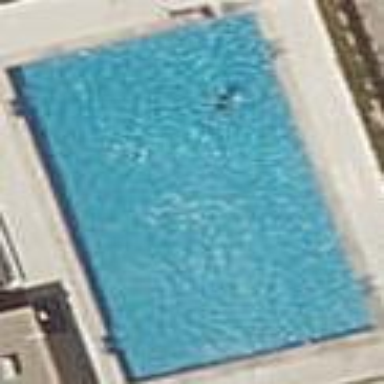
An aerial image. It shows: Swimming pool located in leisure land.